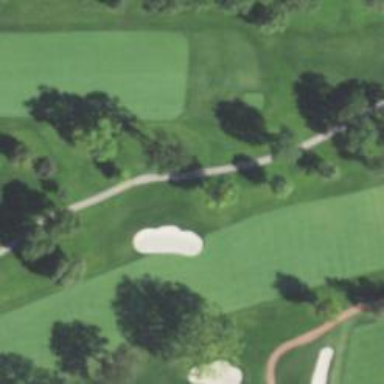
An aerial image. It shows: Golf hole.